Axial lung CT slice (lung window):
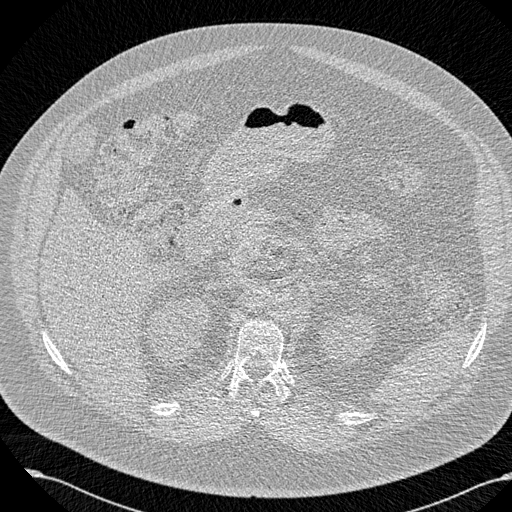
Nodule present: no